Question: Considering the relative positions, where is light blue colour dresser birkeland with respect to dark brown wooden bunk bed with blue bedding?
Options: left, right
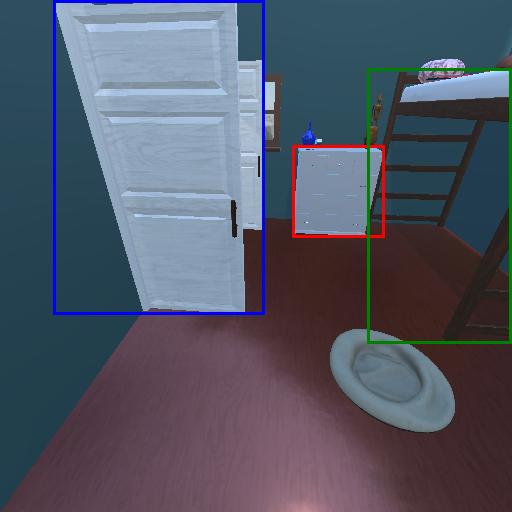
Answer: left